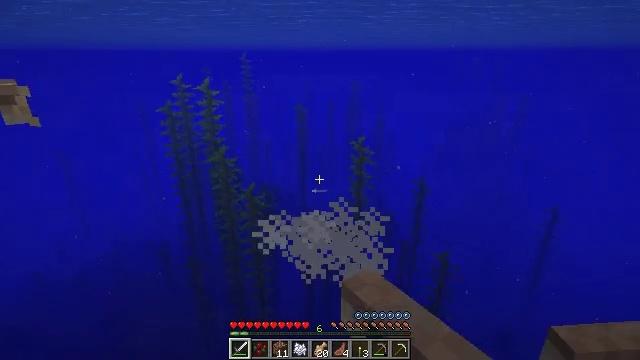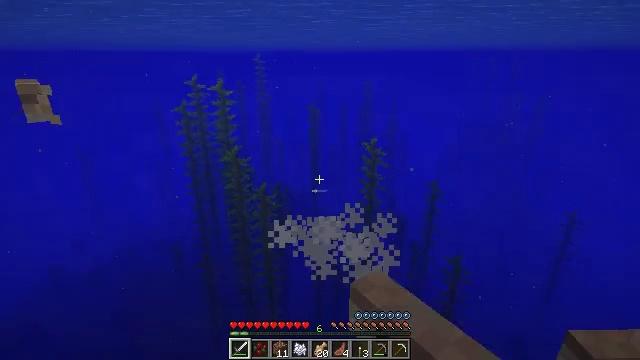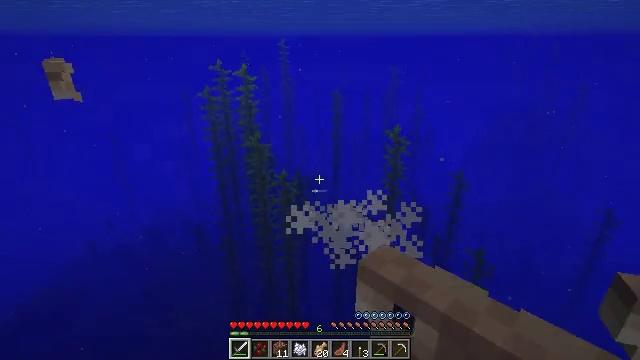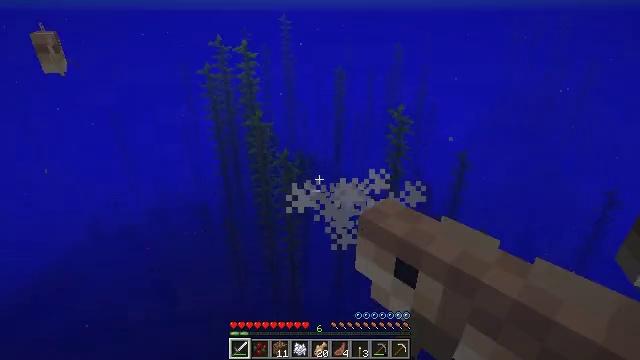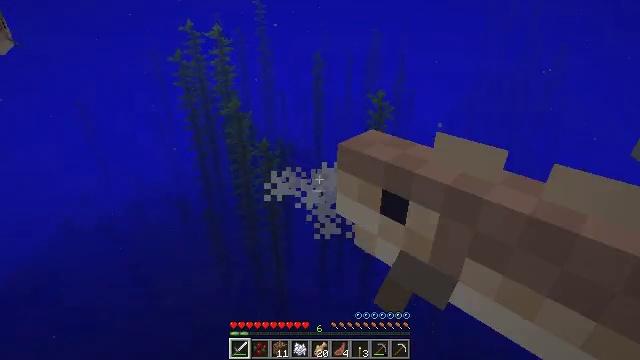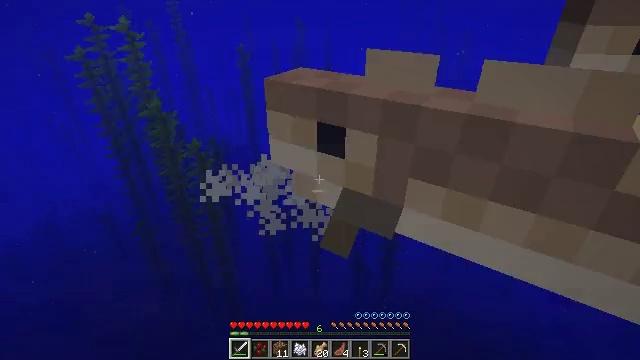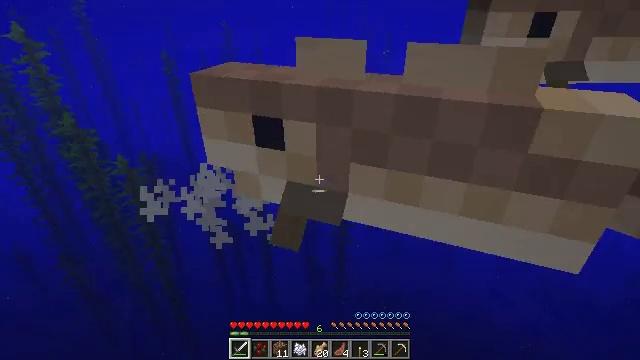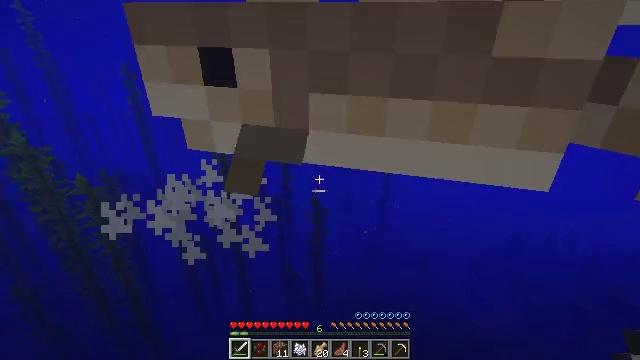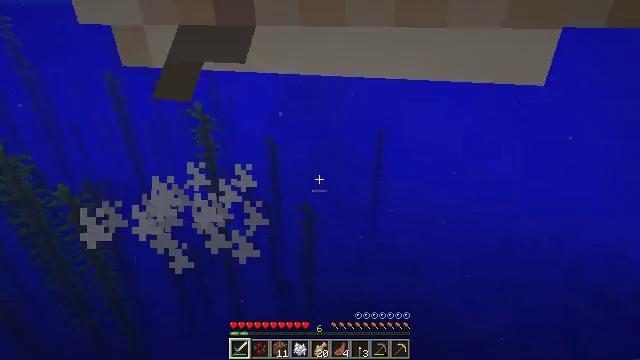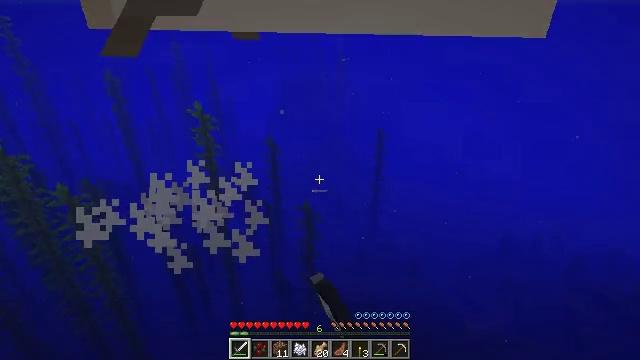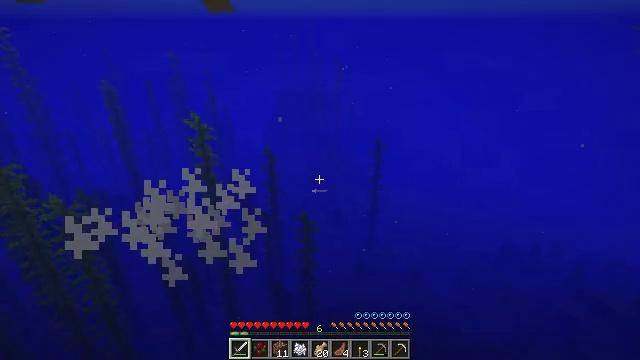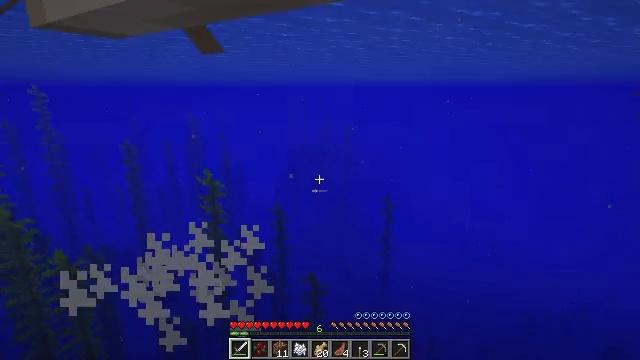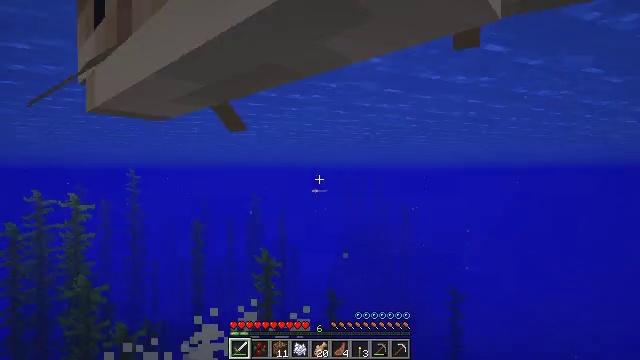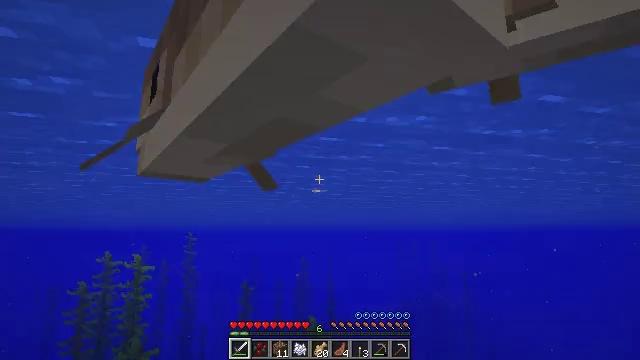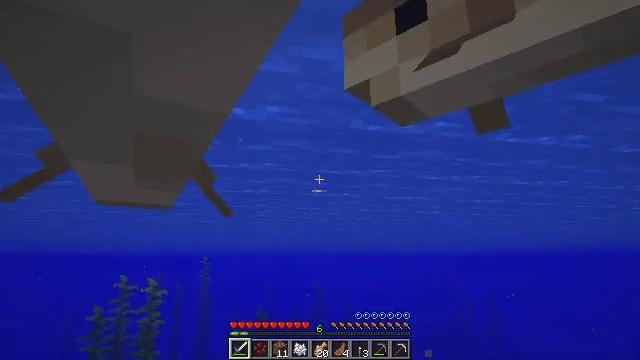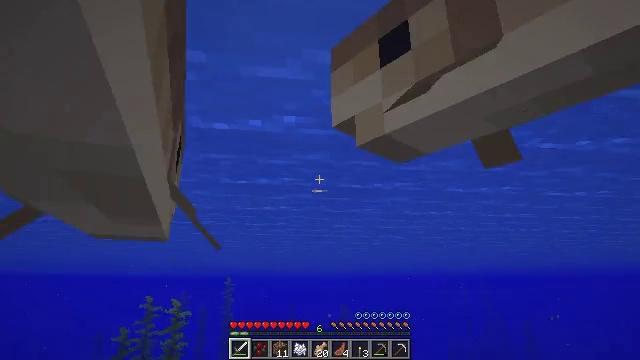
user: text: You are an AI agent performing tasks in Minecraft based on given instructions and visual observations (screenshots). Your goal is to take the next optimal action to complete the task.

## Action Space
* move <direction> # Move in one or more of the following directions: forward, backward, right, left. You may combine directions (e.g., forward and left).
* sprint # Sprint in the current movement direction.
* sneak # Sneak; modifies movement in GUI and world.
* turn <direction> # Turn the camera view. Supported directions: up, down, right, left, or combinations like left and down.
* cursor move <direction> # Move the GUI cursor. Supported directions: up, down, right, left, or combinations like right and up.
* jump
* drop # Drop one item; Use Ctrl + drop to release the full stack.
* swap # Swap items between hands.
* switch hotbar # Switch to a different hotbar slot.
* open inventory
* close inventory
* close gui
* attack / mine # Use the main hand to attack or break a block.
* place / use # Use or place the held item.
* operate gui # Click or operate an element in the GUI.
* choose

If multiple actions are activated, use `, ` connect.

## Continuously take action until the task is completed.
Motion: motion action
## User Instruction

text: Kill mobs in water.
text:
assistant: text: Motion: move forward, turn left
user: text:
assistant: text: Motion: move forward, turn left and down
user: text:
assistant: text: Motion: move forward, turn down
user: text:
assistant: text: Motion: move forward, turn right and down
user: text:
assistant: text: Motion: move forward, turn right and down
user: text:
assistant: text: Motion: move forward, turn right
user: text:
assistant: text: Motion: move forward, turn right and up
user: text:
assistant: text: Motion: move forward, turn right and up, attack / mine
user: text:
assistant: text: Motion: move forward, attack / mine
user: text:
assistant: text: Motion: move forward, turn up, attack / mine
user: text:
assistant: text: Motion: move forward, turn left and up
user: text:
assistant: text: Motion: move forward, turn left and up
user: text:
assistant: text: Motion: move forward, turn left and up
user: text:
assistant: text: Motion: move forward, turn left and up
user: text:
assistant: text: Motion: move forward, turn left and up
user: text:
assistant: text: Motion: move forward, turn left and up
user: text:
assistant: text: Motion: move forward, turn left
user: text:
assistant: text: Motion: move forward
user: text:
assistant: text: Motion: move forward
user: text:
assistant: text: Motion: move forward
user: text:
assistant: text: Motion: move forward, turn left and down
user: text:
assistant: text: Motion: move forward, turn left and down
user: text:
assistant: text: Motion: move forward, turn left and down
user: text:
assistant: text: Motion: move forward, turn left and down
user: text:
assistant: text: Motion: move forward, attack / mine
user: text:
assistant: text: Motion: move forward, attack / mine
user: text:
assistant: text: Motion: move forward, turn right and down, attack / mine
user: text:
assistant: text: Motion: move forward, turn right and down
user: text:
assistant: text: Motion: move forward, turn right and down
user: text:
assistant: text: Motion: move forward, turn right